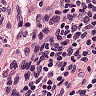
Metastatic tissue present: no